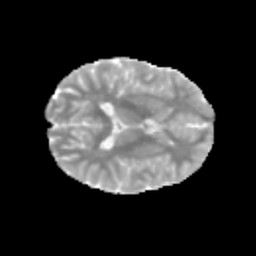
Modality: MD
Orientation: axial
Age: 13
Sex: female
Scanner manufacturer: siemens
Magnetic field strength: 3 T
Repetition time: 3.8 s
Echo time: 0.07 s